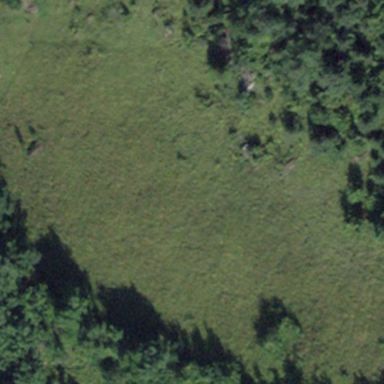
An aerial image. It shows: Beautiful meadow.